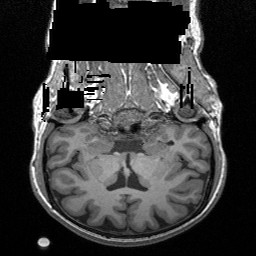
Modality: T1w
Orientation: sagittal